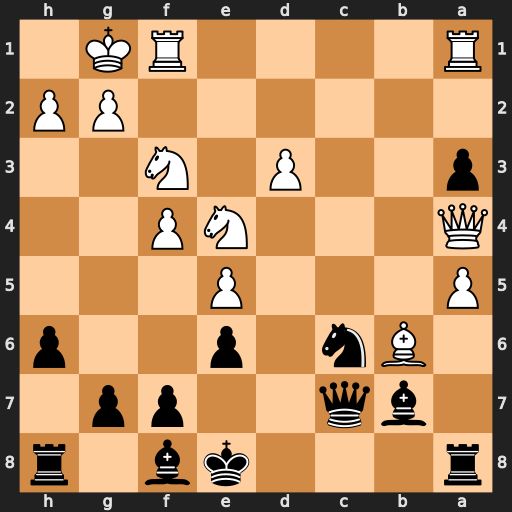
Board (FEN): r3kb1r/1bq2pp1/1Bn1p2p/P3P3/Q3NP2/p2P1N2/6PP/R4RK1
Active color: b
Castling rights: kq
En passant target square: -
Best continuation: Qxb6+ axb6 Rxa4